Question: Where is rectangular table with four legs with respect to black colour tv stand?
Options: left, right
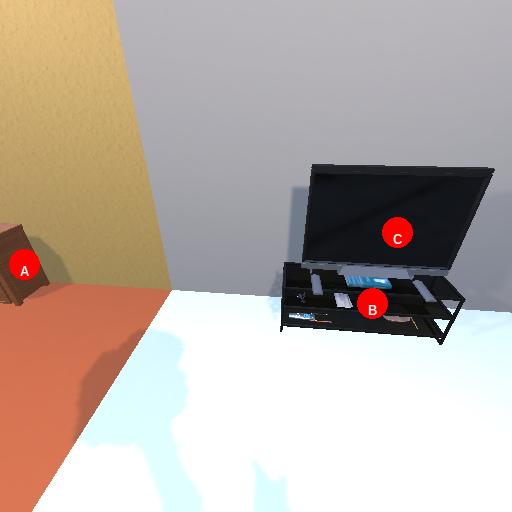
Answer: left